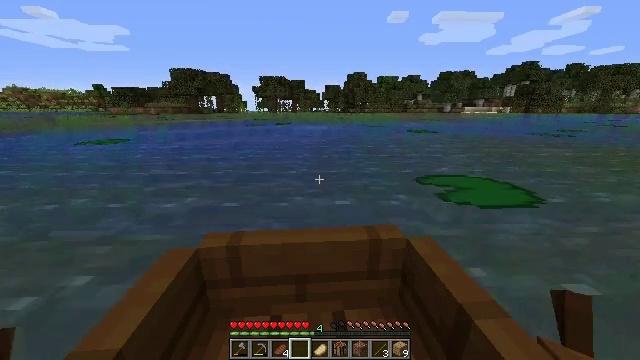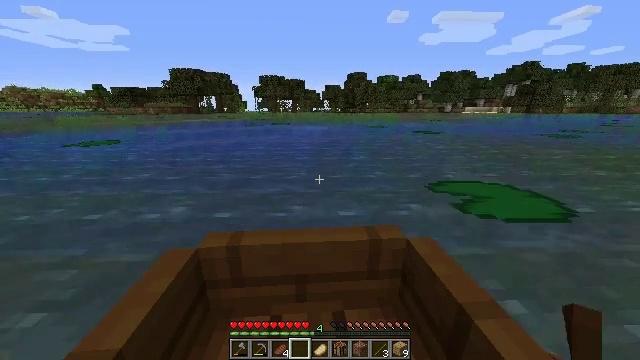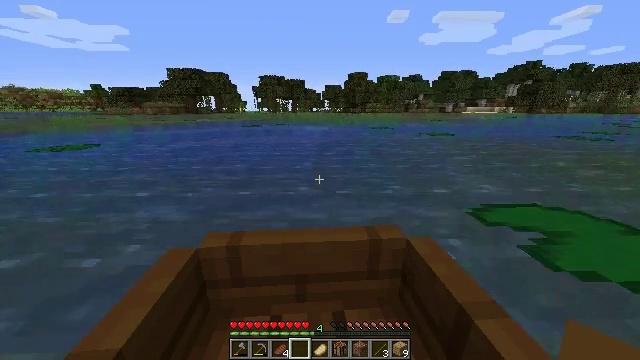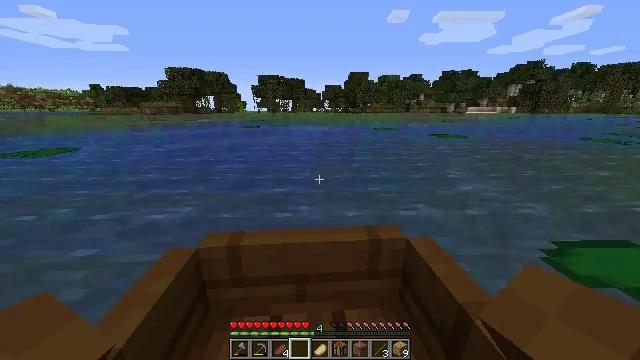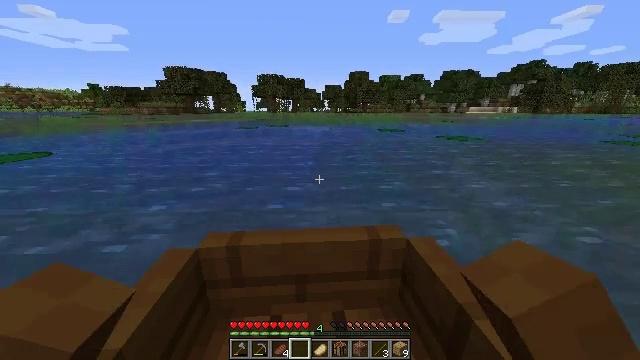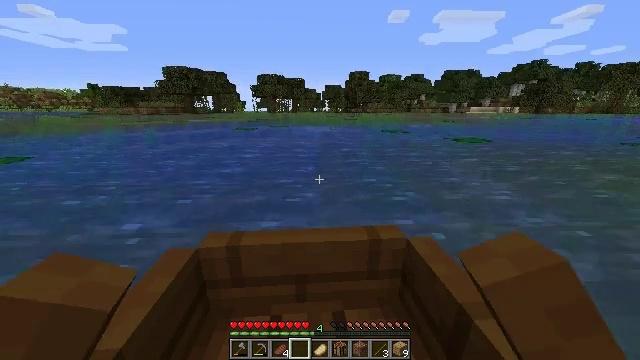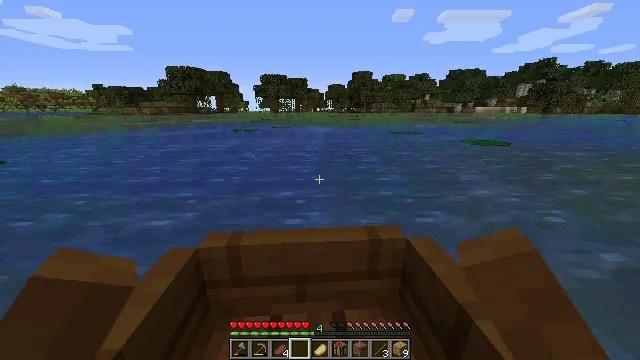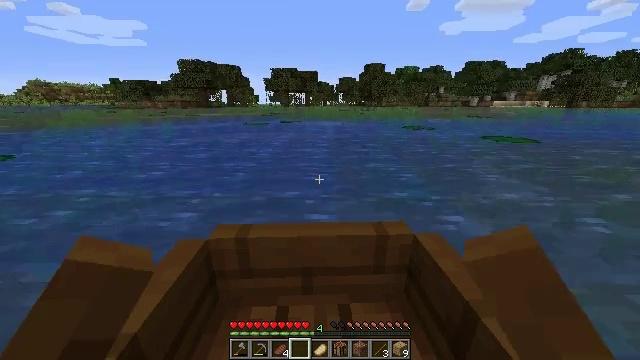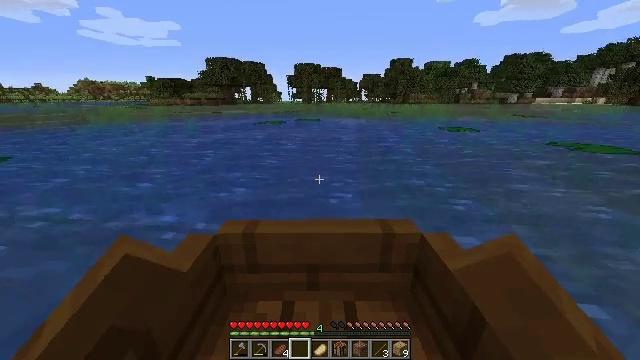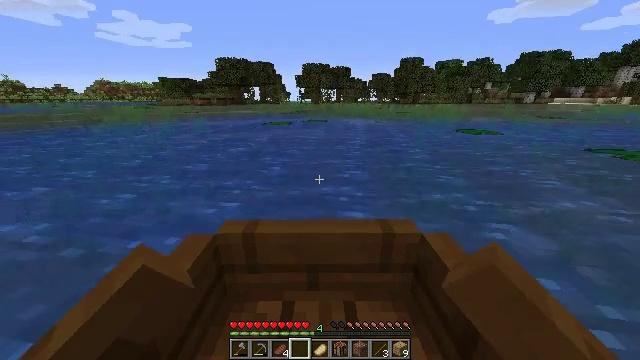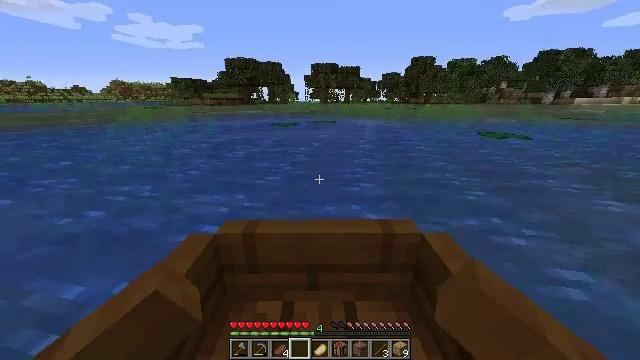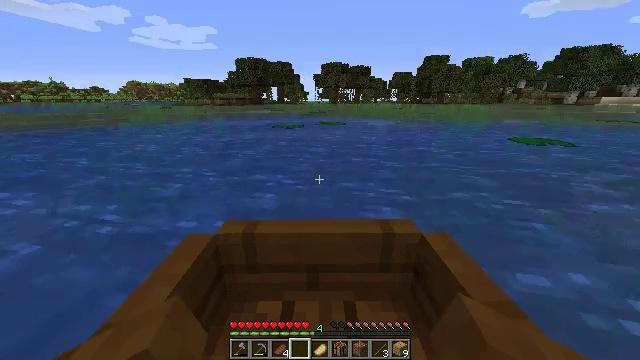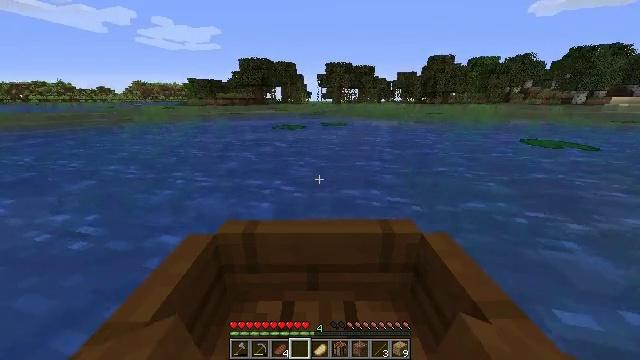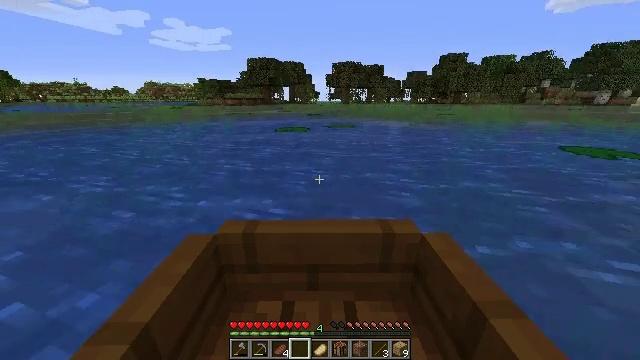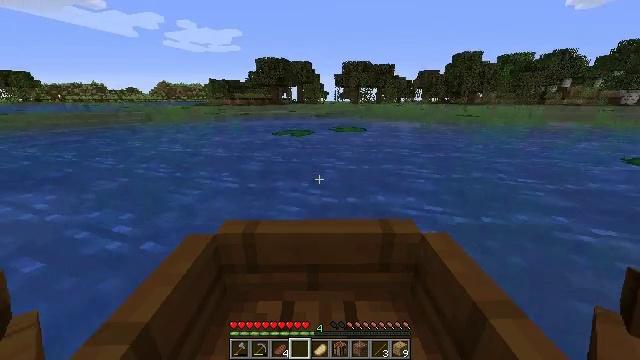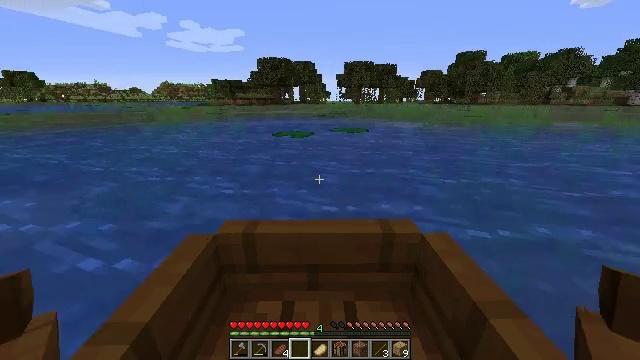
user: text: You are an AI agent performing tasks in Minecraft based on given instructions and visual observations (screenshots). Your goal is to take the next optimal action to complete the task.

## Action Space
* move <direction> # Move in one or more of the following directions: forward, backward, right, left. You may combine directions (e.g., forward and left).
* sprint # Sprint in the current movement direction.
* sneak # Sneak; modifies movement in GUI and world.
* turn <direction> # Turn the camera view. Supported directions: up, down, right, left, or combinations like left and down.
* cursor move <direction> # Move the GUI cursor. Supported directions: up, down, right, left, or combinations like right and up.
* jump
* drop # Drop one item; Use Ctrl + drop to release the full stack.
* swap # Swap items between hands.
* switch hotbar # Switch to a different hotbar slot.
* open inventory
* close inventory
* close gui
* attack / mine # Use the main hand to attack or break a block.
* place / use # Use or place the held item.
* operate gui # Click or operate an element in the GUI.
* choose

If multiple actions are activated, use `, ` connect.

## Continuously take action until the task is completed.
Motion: motion action
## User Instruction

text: Clear the seagrass to get an item.
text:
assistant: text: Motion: move forward
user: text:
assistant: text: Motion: move forward
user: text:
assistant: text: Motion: move forward
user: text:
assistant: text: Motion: move forward
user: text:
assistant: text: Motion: move forward and move left
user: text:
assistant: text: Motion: move forward and move left
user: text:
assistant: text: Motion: move forward and move left, turn left and down
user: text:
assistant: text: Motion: move forward, turn left
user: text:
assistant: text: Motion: move forward
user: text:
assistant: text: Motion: move forward
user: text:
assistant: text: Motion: move forward
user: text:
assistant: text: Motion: move forward
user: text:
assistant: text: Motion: move forward
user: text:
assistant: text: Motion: move forward
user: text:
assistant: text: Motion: move forward
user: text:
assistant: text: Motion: move forward
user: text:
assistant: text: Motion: move forward
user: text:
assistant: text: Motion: move forward
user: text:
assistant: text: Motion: move forward
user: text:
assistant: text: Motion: move forward
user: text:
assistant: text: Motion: move forward
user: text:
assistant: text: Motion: move forward and move left
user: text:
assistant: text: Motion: move forward and move left
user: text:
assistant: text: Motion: move forward
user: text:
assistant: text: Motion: move forward
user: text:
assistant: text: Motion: move forward
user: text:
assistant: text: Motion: move forward
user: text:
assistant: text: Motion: move forward
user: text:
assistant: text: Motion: move forward
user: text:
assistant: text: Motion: move forward